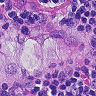
Metastatic tissue present: yes